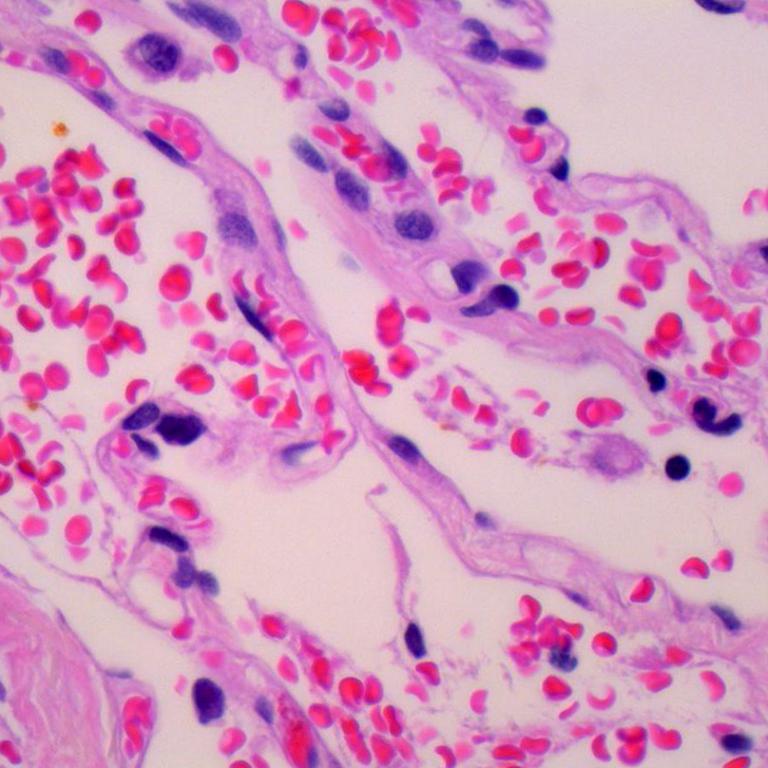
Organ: lung
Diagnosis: benign